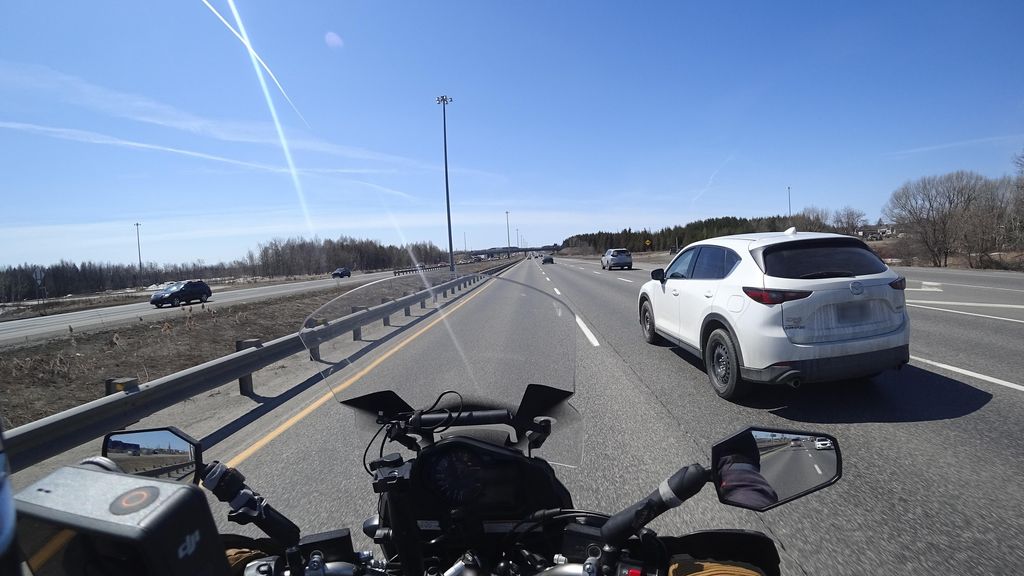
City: quebec_city